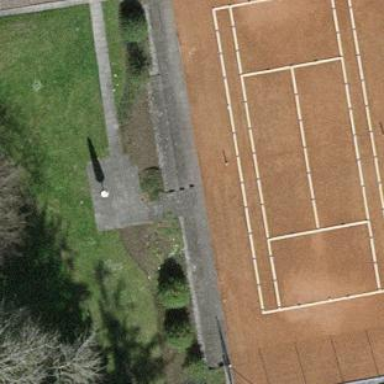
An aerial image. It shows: Tennis court in leisure pitch.